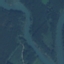
Land use / land cover class: River